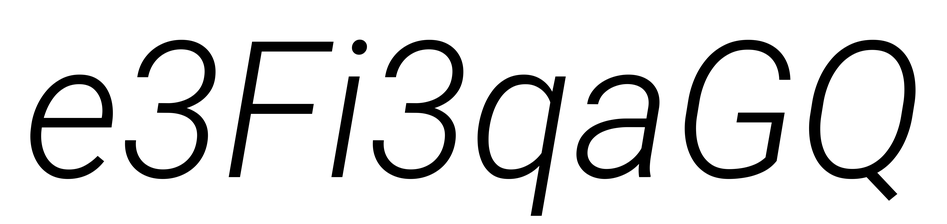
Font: Roboto-Italic_Light_Italic